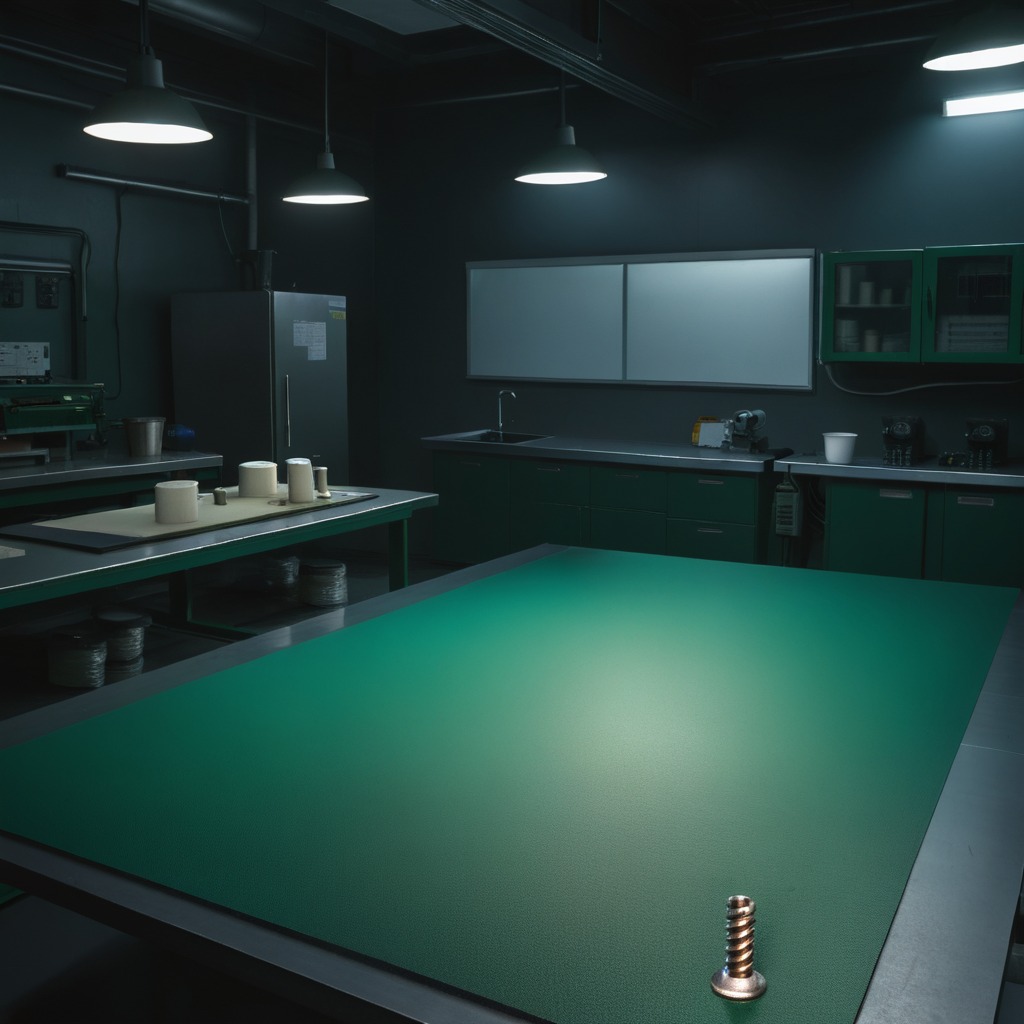
A metal screw is lying on the granite tabletop.